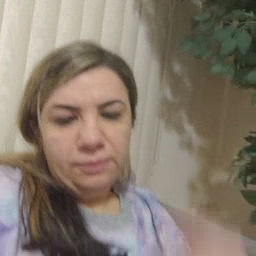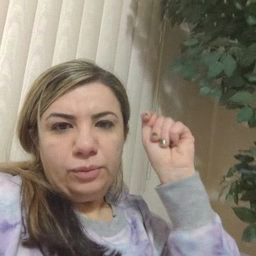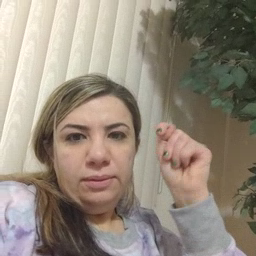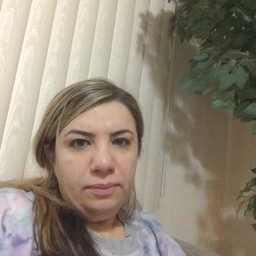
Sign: toy